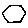
Label: hexagon